Question: I am stuck in getting the apache karaf rest example to work.
I successfully managed to install karaf on my laptop and get a <URL> on the console to run. I also managed to compile the example applications in the C:\karaf\examples using mvn install.
As a next step I tried to "install" the rest-example as discussed in the README.md by executing the command
'''
feature:repo-add mvn:org.apache.karaf.examples/karaf-rest-example-features/4.2.1-SNAPSHOT/xml
'''
This resulted in the following error message:
> karaf@root()> feature:repo-add
mvn:org.apache.karaf.examples/karaf-rest-example-features/4.2.1-SNAPSHOT/xmlAdding feature url
mvn:org.apache.karaf.examples/karaf-rest-example-features/4.2.1-SNAPSHOT/xmlError executing command: Error resolving artifact
org.apache.karaf.examples:karaf-rest-example-features:xml:4.2.1-SNAPSHOT:
[Could not find artifact
org.apache.karaf.examples:karaf-rest-example-features:xml:4.2.1-SNAPSHOT
in apache
(<URL>, Could
not find artifact
org.apache.karaf.examples:karaf-rest-example-features:xml:4.2.1-SNAPSHOT
in ops4j.sonatype.snapshots.deploy
(<URL> :
mvn:org.apache.karaf.examples/karaf-rest-example-features/4.2.1-SNAPSHOT/xml
See here for a screen shot of the error message

: how can I get a simple rest service to start in apache karaf?
(does not have to be the example exactly, I would be happy to have some hello world example which is accessible via http.)
Thank you very much for your support!
: I tried to install the bundles by directly adding them to my deploy directory. I am getting the following errors when trying to start up the bundles. What exactly am i missing here?
<URL>
: I have installed all the missing requirements but i still get the following error. I am very sorry for these tedious questions, but why is the org.osgi.service.blueprint requirement still missing even though the bundle is clearly installed and running (id 177)?
<URL>
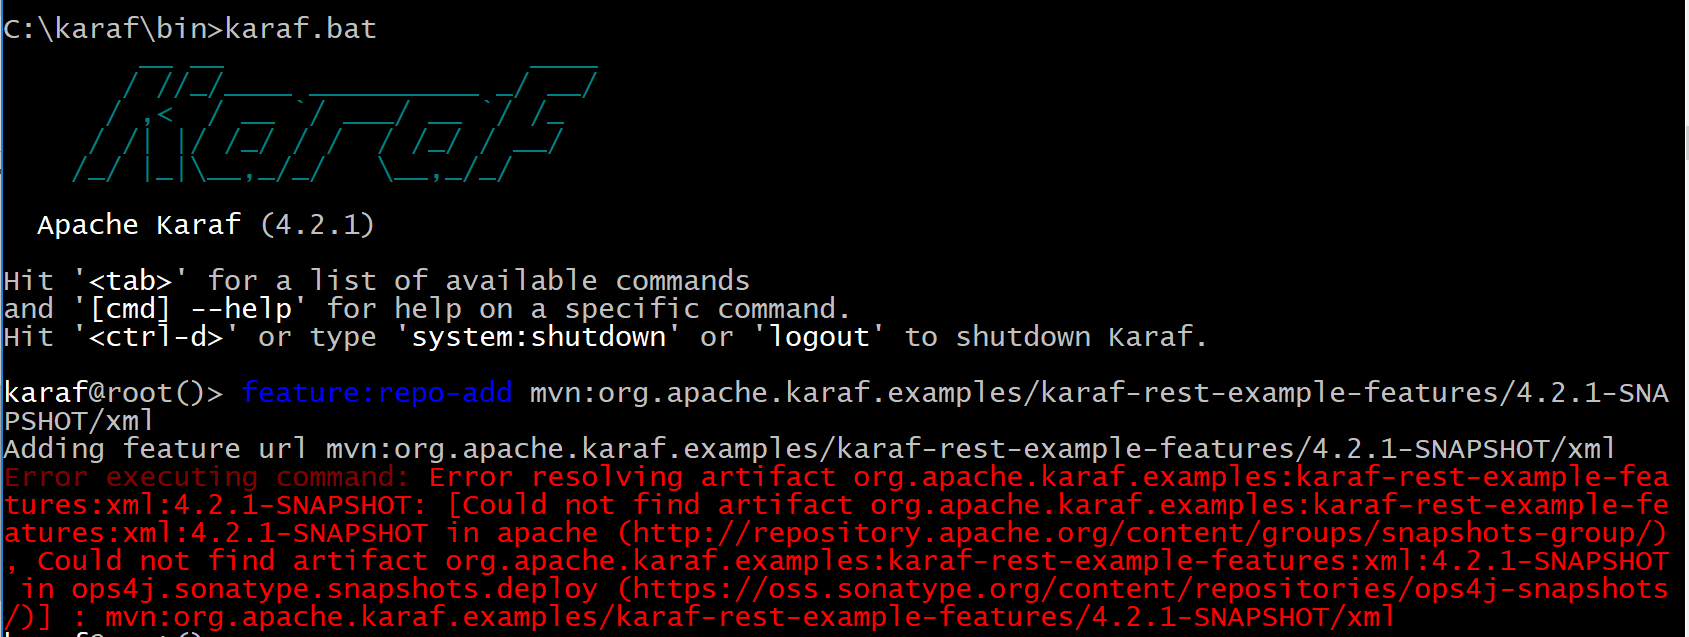
Answer: So to see some info why a bundle isn't active you can use 'bundle:diag' command.
As can be seen from screenshot your bundle has missing requirement 'com.fasterxml.jackson.jaxrs.json'.
You can add missing libraries to '<Import-Package>' section of your 'maven-bundle-plugin' or install these to apache karaf. This command will install dependency directly from maven repo:
'''
install -s mvn:com.fasterxml.jackson.jaxrs/jackson-jaxrs-json-provider/2.9.7
'''
Also you can download a bundle file from <URL> and install it manually by putting jar to deploy dir
see <URL> link for more info